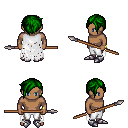
a pixel art fantasy rpg character, male body template, human, dark skin, white tattered cape, white pants, green pixie cut hairstyle, bracelets, metal boots, spear, four views (front, back, left, right), 2x2 character sprite sheet, small pixel art, hard edges, no anti-aliasing